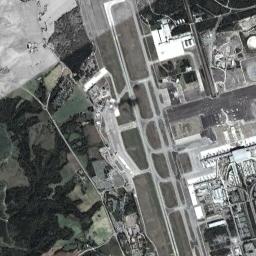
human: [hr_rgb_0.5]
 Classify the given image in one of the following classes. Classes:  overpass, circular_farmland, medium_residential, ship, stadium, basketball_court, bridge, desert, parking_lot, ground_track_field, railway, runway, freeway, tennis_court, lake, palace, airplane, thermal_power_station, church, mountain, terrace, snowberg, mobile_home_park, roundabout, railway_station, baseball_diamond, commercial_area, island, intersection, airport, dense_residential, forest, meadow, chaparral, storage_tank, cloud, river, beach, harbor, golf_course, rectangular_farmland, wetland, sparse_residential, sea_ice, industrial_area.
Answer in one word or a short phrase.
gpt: airport